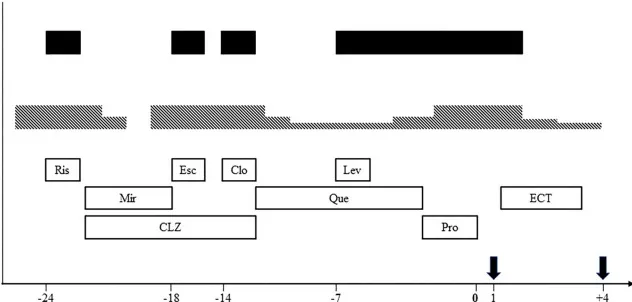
Timeline of the clinical course.
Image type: chart (chart)